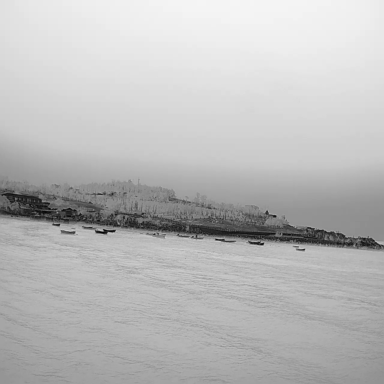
There are 12 bulk_carriers in the infrared image.